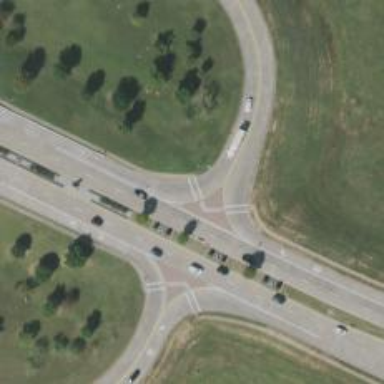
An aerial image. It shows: Secondary link road.